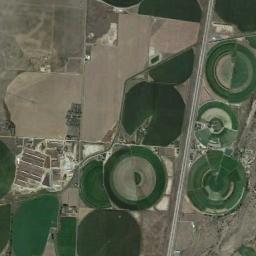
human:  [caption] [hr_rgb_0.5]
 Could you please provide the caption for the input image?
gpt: There is a large circular field in the upper left corner .

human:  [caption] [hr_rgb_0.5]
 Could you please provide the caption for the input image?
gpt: Several green circular or fan-shaped farmlands with different radii and radians are on the wasteland and some roads go through the wasteland .

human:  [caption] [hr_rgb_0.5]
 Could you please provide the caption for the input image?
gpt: Some green circle farmland are in the bare land .

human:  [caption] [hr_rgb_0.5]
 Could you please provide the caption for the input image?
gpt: A few green and tan mixed circular fields with full, Semi and semi-circle shapes .

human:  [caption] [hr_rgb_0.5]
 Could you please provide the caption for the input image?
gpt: There are some circular farmlands of different sizes .